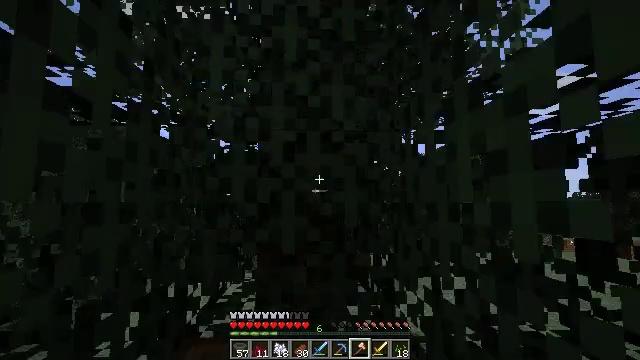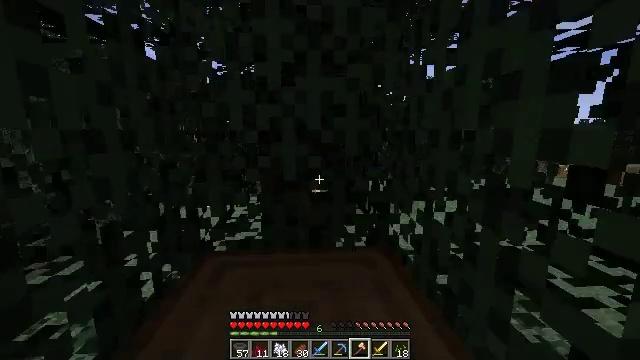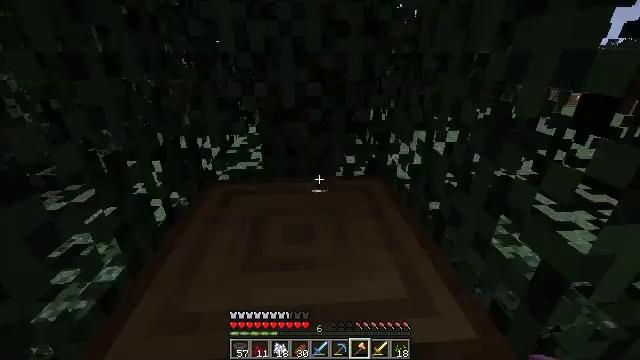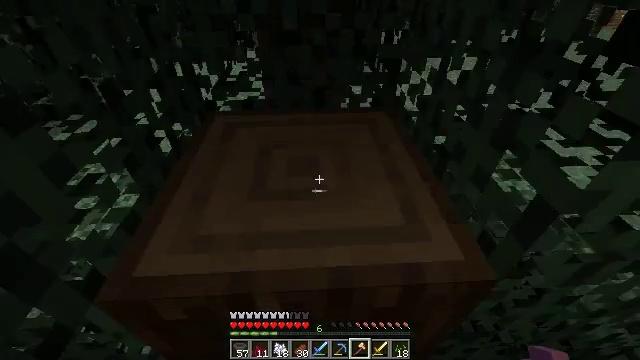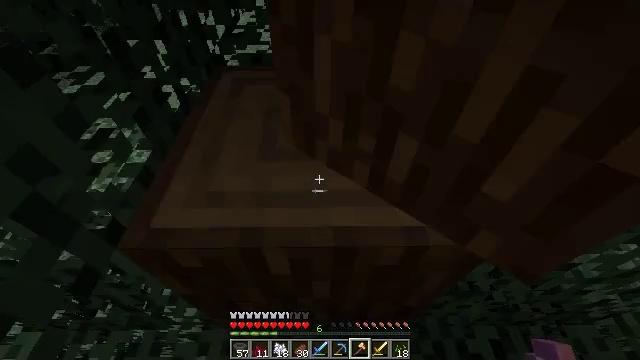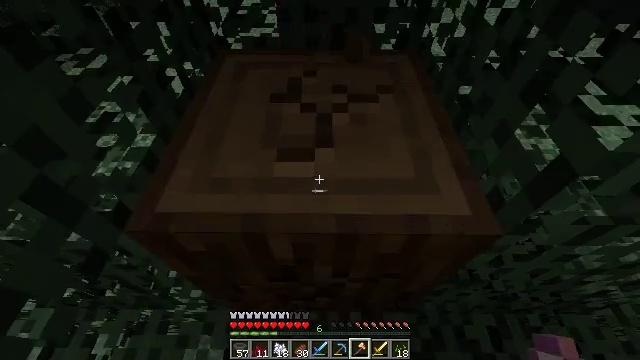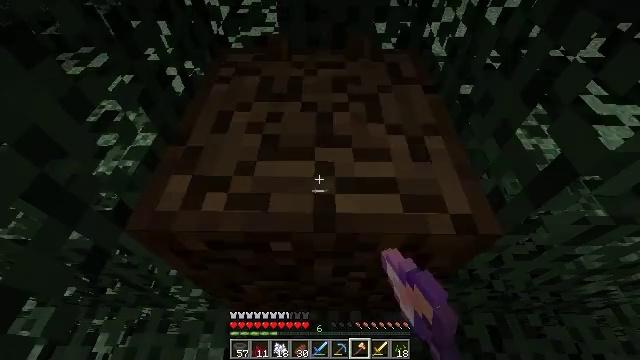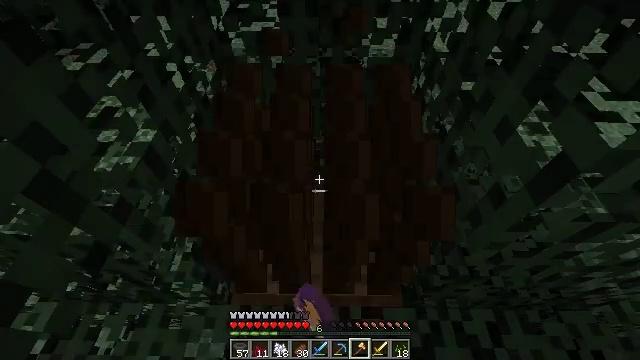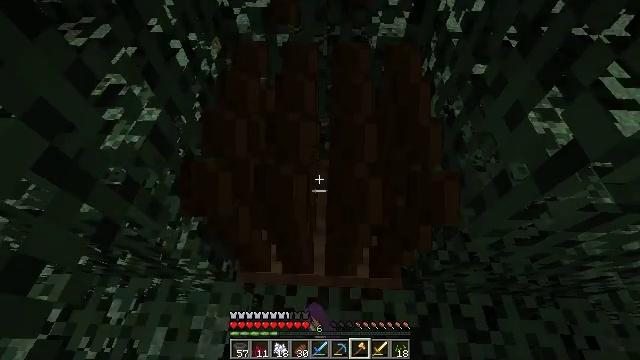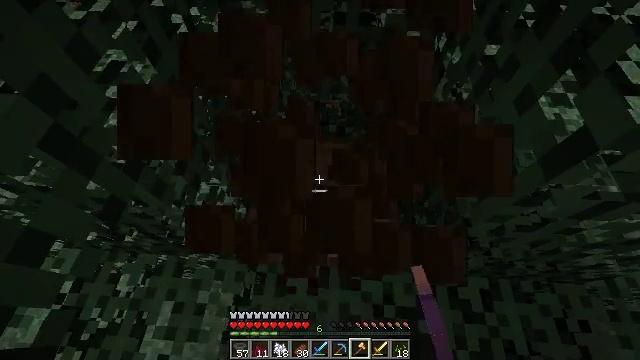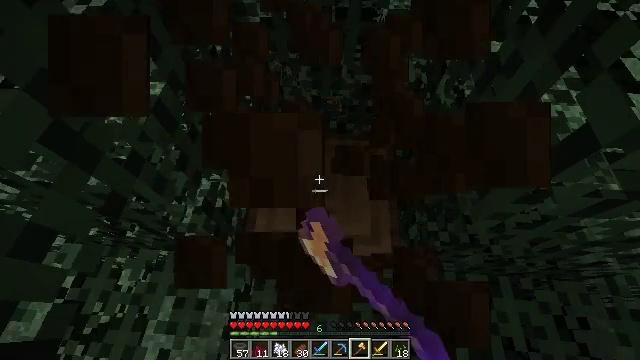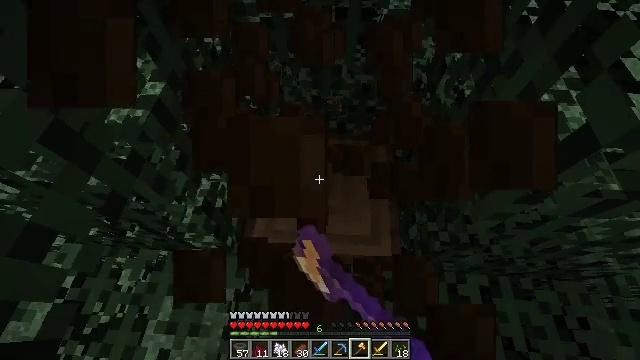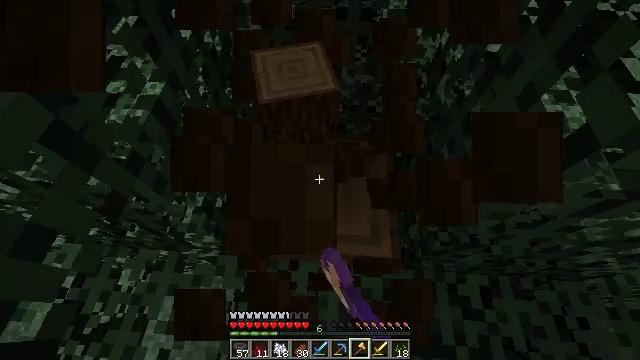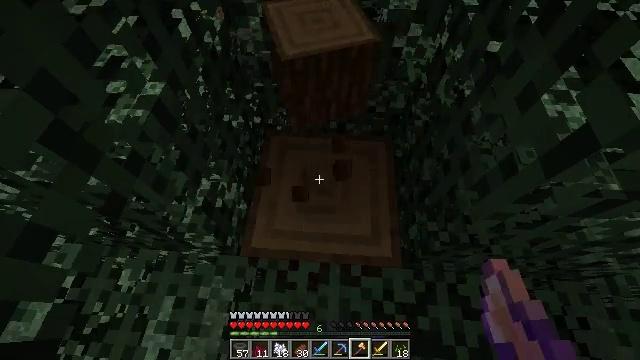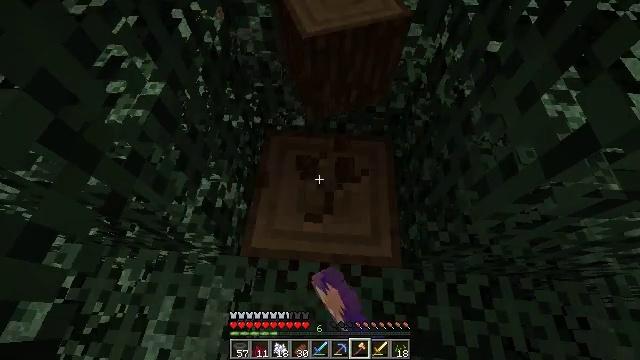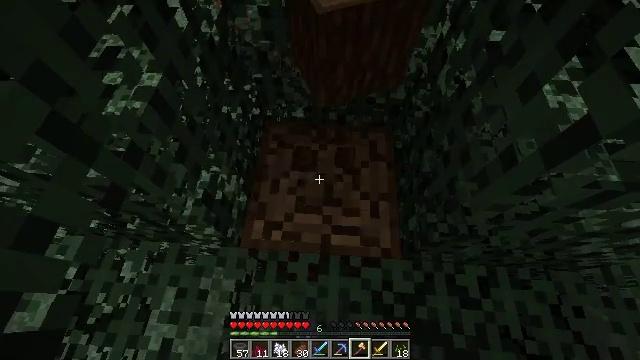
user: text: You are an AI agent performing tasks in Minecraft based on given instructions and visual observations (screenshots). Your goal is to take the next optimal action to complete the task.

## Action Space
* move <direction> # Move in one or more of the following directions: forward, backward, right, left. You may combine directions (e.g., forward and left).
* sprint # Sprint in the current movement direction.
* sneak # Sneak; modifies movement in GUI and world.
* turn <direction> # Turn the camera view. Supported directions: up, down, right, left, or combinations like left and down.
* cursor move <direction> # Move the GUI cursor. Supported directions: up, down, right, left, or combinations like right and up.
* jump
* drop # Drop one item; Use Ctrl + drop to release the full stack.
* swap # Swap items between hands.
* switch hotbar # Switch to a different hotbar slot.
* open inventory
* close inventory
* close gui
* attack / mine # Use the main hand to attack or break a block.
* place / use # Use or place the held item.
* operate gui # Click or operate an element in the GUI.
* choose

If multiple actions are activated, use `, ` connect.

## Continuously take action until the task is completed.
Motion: motion action
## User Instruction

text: Chop down the spruce log.
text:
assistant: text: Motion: turn down
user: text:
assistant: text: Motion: turn down
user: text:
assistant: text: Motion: turn left and down
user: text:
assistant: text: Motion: turn left and down
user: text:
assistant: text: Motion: turn left and down, attack / mine
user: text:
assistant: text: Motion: attack / mine
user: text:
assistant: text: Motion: attack / mine
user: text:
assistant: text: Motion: turn left and down, attack / mine
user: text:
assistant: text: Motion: turn left and down, attack / mine
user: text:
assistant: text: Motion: attack / mine
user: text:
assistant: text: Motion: attack / mine
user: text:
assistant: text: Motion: attack / mine
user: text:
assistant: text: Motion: attack / mine
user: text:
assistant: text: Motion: attack / mine
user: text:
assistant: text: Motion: turn down, attack / mine
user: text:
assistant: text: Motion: turn down, attack / mine
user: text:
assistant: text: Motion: attack / mine
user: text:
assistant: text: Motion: attack / mine
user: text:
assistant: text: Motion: attack / mine
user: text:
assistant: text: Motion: attack / mine
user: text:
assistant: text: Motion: turn up, attack / mine
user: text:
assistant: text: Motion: turn right and up
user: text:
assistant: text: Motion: turn right and up
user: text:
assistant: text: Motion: turn right and up
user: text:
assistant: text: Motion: turn right and up
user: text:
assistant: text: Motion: turn right and up
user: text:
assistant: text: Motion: turn right and up
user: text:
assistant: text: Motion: turn up
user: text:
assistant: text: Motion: turn up
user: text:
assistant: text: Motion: turn up